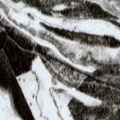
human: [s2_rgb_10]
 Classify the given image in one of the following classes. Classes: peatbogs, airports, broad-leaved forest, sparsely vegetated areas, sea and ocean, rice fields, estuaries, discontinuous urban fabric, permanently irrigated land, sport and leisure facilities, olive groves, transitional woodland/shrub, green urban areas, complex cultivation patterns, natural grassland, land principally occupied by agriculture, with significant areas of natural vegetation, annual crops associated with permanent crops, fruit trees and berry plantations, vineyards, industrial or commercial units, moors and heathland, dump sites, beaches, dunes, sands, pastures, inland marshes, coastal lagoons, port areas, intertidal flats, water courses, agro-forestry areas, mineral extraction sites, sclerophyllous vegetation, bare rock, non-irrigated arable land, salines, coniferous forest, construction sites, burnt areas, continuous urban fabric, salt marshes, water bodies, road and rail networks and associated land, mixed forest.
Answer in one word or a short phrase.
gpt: coniferous forest, transitional woodland/shrub, peatbogs